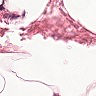
Metastatic tissue present: no